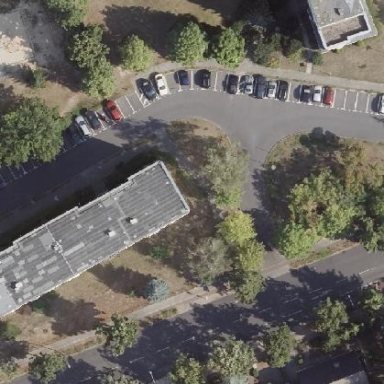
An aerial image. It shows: The grey apartments have flat black roof made of tar paper.